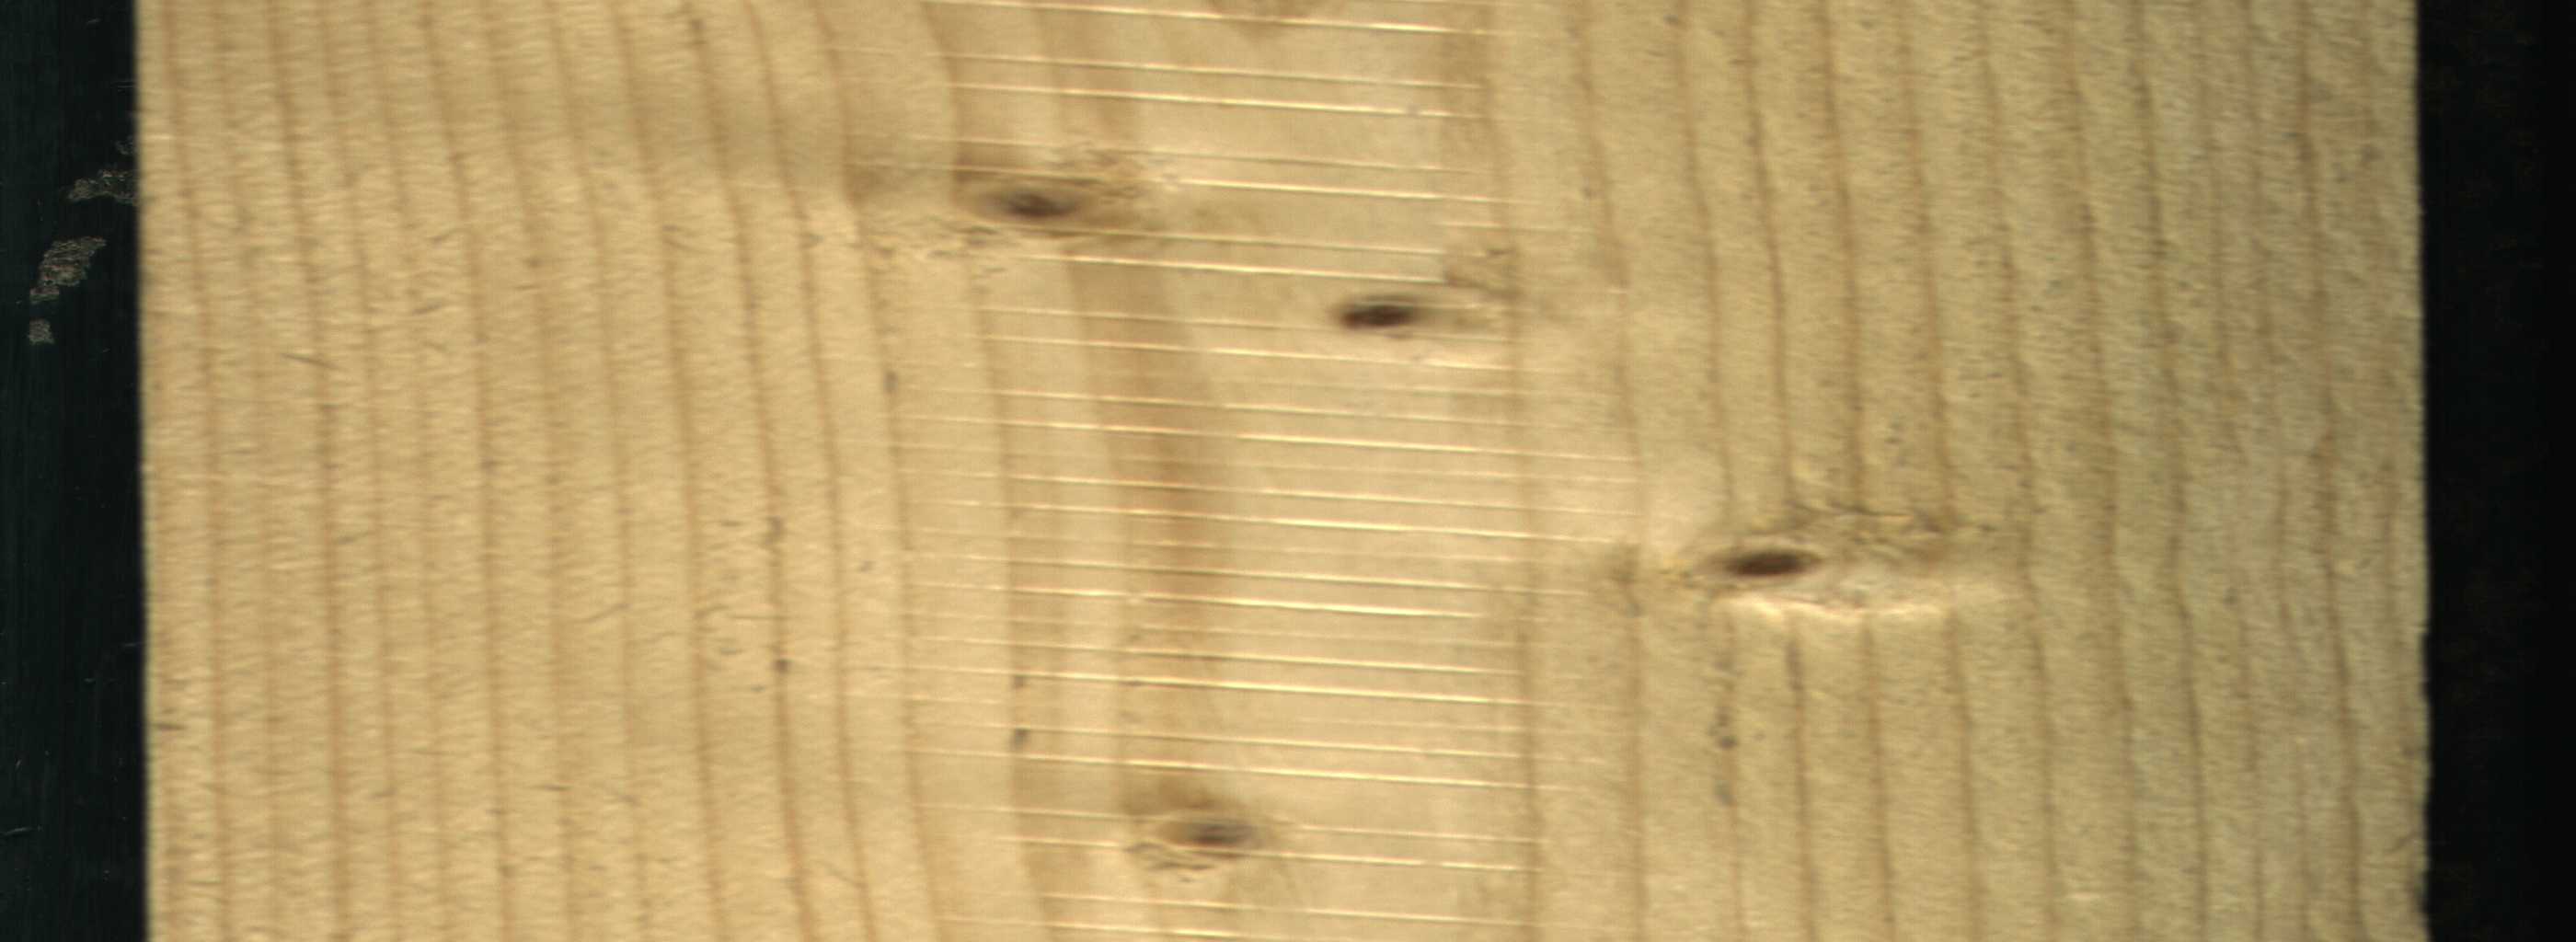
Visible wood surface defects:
Live_Knot
Live_Knot
Live_Knot
Live_Knot